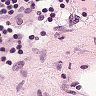
Metastatic tissue present: no